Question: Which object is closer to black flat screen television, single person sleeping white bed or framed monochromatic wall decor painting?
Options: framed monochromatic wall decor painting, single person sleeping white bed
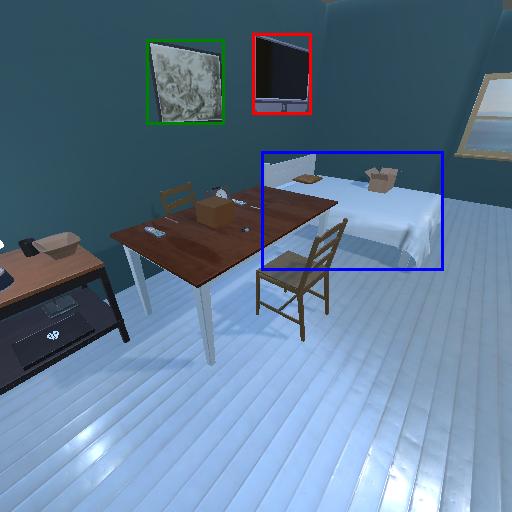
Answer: framed monochromatic wall decor painting